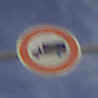
Verkehrszeichen: VerbotFuerKraftfahrzeugeUeberDreiKommaFuenfTonnen
Umgebung: Outdoor, Suburban
Tageszeit: MorningAfternoon
Wetter: PartlyCloudy
Licht: Natural
Jahreszeit: NotSpecified
Kontrast: HighContrast